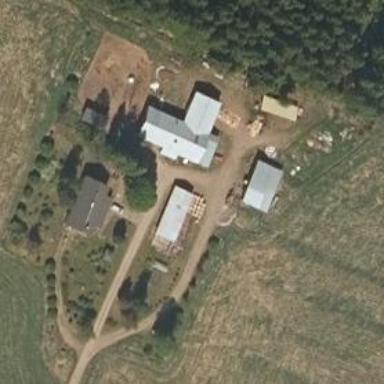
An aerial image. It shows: Farmyard area.